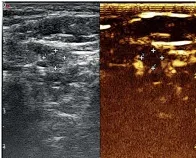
Radiofrequency ablation of the parathyroid glands. Left inferior.
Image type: radiology (ultrasound)